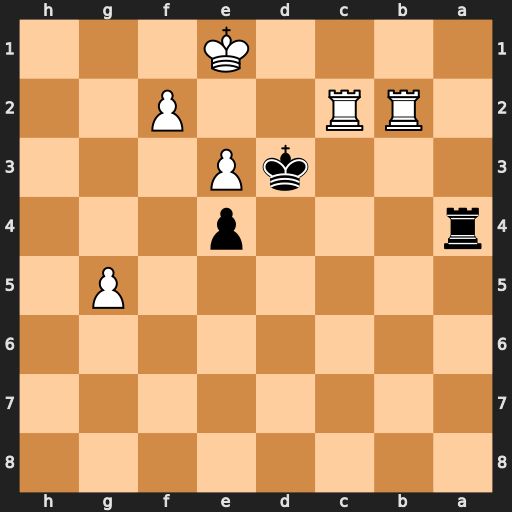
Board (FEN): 8/8/8/6P1/r3p3/3kP3/1RR2P2/4K3
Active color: b
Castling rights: -
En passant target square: -
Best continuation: Ra1+ Rb1 Rxb1+ Rc1 Rxc1#